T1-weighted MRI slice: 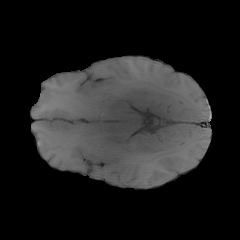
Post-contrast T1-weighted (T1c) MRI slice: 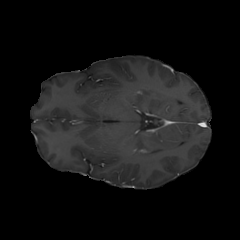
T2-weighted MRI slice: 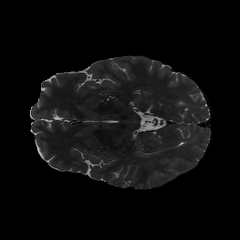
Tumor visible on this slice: no